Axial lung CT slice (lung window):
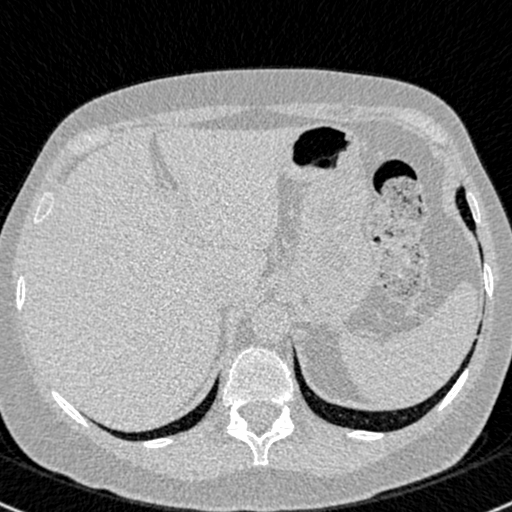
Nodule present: no